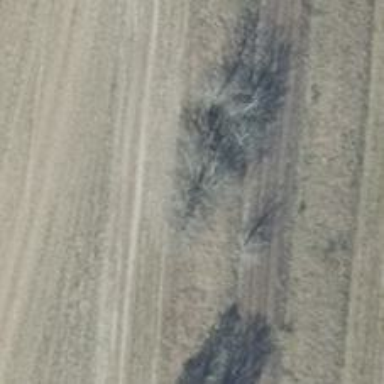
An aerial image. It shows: Deciduous broadleaved tree.